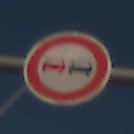
Verkehrszeichen: Ueberholverbot
Umgebung: Outdoor, Urban
Tageszeit: MorningAfternoon
Wetter: Clear
Licht: Natural
Jahreszeit: NotSpecified
Kontrast: HighContrast